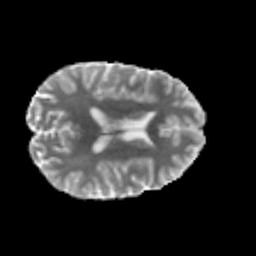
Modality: MD
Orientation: axial
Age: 33
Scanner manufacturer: philips
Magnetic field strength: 3 T
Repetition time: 8.595 s
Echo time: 0.1273 s